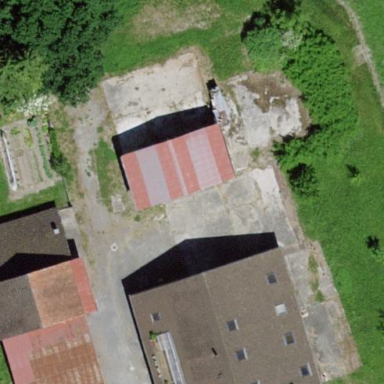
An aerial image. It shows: Farmyard area.